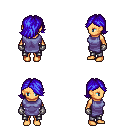
a pixel art fantasy rpg character, female body template, human, tanned skin, chain tabard jacket, metal pants, blue swoop hairstyle, metal gloves, four views (front, back, left, right), 2x2 character sprite sheet, small pixel art, hard edges, no anti-aliasing